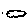
Label: cloud